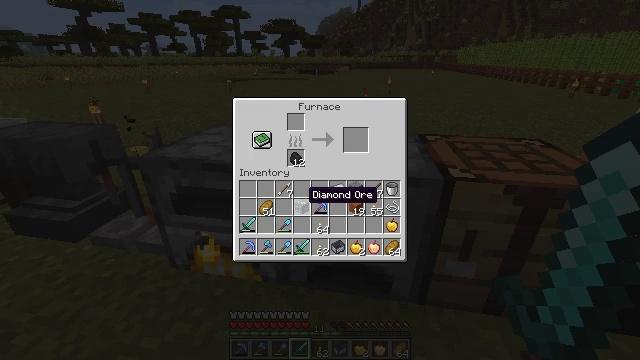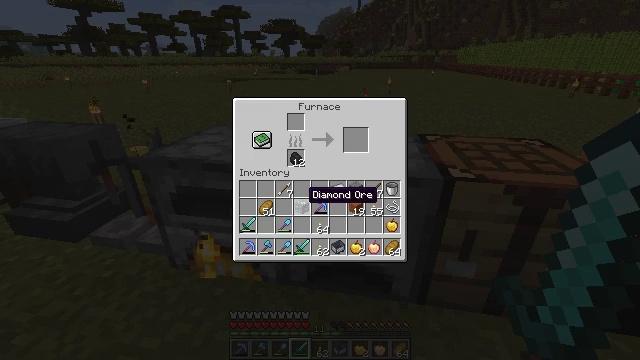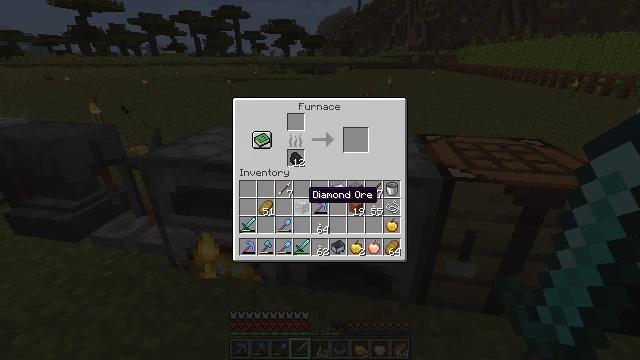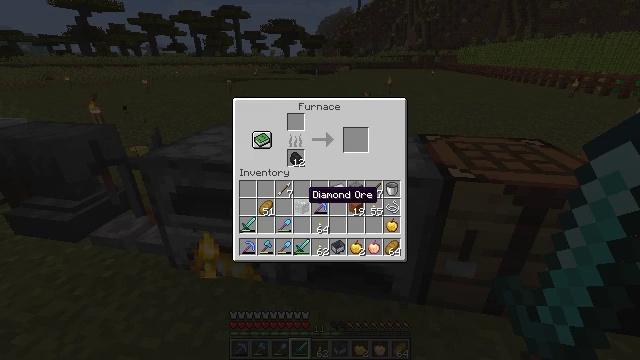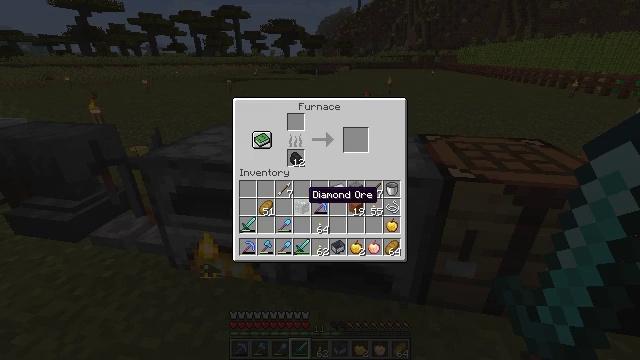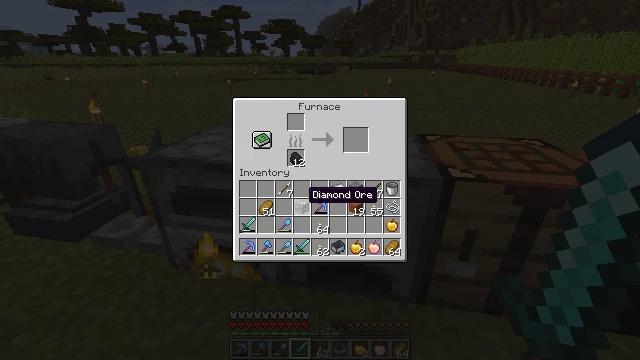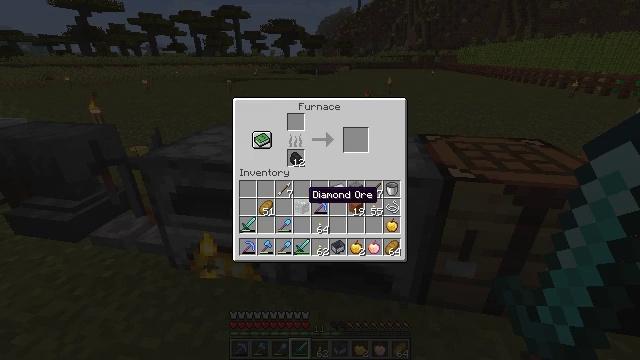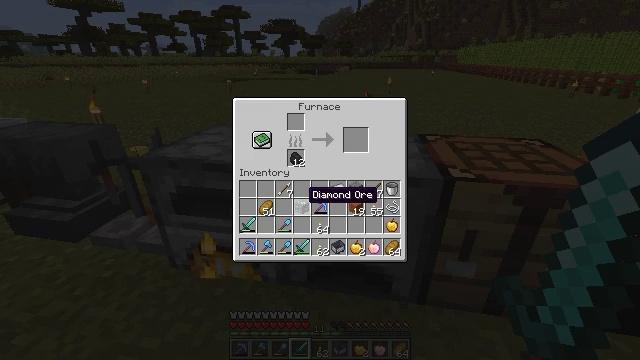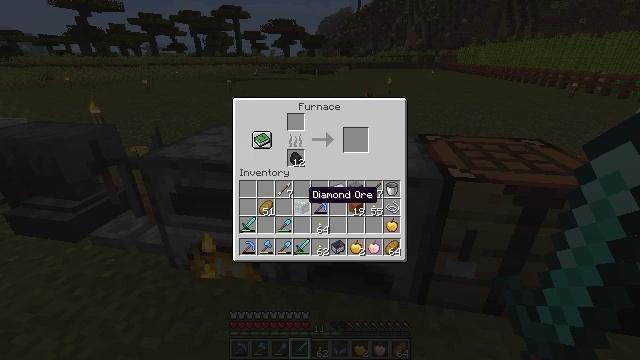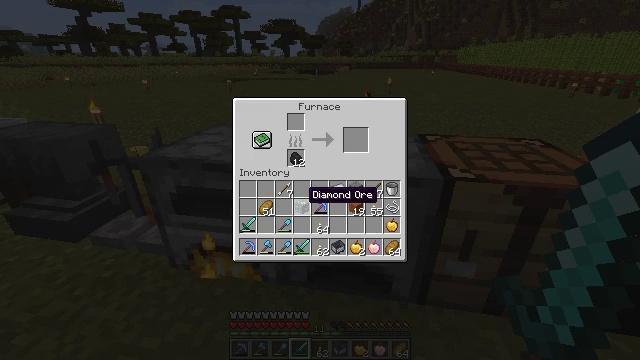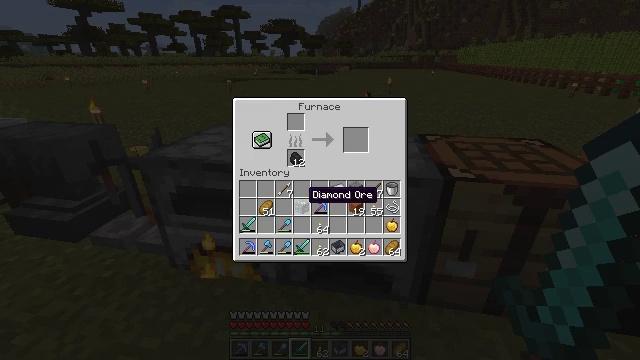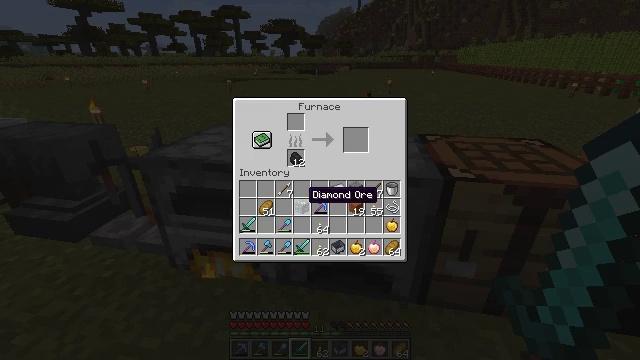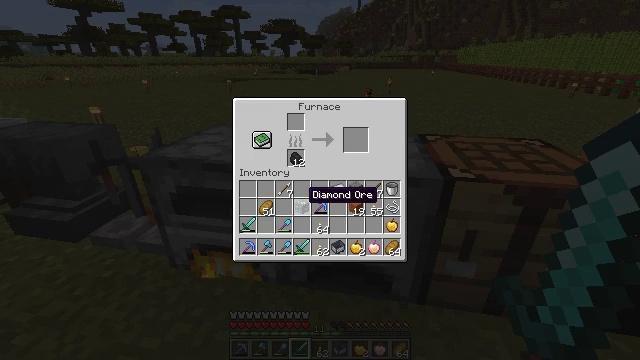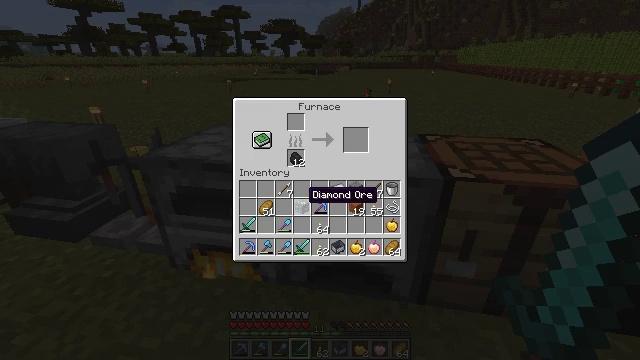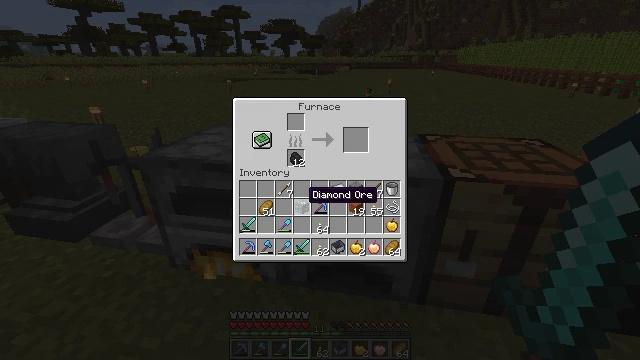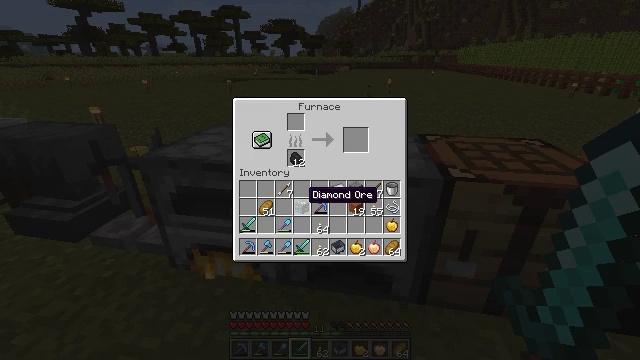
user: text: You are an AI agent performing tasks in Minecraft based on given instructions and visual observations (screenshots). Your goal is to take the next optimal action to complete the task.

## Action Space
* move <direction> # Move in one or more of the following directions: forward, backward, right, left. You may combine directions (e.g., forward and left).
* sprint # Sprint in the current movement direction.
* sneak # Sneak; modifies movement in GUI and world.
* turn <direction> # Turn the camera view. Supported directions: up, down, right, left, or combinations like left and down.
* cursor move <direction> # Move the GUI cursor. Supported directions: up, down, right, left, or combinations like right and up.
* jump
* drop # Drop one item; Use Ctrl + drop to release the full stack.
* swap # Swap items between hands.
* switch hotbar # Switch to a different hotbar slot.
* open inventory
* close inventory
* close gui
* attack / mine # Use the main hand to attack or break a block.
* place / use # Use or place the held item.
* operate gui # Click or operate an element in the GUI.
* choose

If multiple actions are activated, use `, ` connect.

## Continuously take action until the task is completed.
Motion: motion action
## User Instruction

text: Open the crafting table to produce a diamond.
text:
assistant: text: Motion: no_op
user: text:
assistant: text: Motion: no_op
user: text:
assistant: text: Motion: no_op
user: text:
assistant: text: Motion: no_op
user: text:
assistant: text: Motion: no_op
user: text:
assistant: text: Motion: no_op
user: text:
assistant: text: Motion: no_op
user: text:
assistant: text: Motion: no_op
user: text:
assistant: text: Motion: no_op
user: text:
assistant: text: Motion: no_op
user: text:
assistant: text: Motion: no_op
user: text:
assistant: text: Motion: no_op
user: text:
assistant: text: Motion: no_op
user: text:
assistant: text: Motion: no_op
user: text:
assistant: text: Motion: no_op
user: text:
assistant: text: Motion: no_op
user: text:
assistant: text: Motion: no_op
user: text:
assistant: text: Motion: no_op
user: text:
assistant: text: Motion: no_op
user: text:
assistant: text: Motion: no_op
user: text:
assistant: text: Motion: no_op
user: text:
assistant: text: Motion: no_op
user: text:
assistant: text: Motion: no_op
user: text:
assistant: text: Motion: no_op
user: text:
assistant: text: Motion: no_op
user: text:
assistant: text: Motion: no_op
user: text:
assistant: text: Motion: no_op
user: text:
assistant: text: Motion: no_op
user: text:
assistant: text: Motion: no_op
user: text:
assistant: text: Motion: no_op